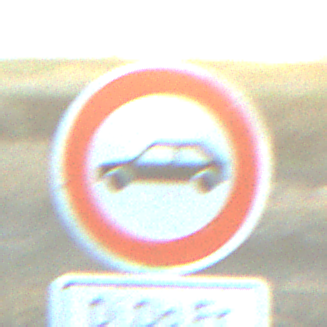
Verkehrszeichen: VerbotPersonenkraftwagen
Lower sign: ZeitangabenMitBeschraenkungAufWochentage3
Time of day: SunriseSunset
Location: Outdoor (Nature)
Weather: PartlyCloudy
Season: NotSpecified
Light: Natural